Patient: sex M, age 69
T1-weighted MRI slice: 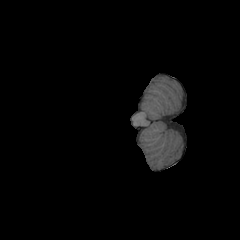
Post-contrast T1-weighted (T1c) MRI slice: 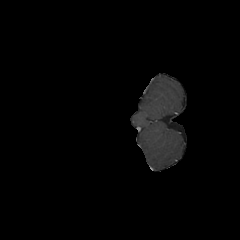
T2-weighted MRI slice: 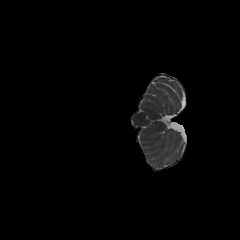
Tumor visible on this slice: no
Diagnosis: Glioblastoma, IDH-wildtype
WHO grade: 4